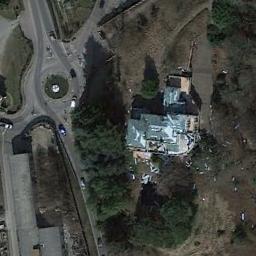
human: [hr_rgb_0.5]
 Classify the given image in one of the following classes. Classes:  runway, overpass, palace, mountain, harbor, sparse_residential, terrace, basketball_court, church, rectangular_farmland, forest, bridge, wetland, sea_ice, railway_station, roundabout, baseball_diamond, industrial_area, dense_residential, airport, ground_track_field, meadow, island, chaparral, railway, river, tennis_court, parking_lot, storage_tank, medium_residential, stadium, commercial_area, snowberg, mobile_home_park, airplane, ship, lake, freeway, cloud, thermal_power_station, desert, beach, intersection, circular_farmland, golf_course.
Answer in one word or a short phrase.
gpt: roundabout